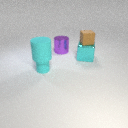
large cyan metal cube to the right of large purple metal cylinder